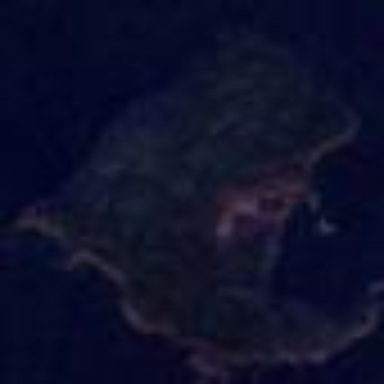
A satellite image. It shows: Islet located along the natural coastline.